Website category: sports
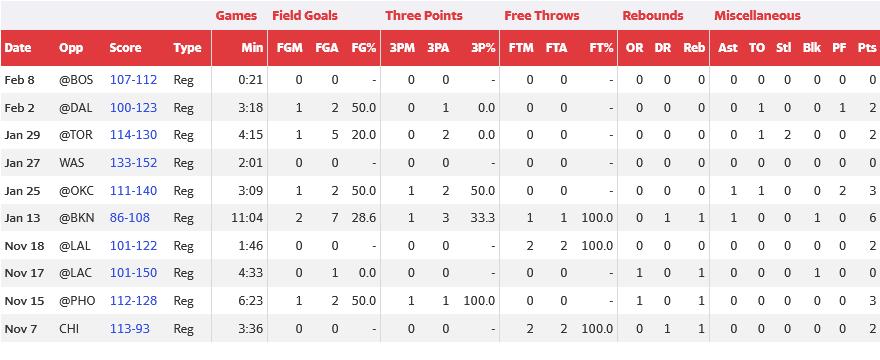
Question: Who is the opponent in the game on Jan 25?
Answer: OKC

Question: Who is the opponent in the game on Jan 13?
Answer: BKN

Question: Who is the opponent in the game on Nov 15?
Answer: PHO

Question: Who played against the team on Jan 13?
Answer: BKN

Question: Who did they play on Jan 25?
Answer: OKC

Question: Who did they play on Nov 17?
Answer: LAC

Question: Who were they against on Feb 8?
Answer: BOS

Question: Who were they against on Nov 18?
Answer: LAL

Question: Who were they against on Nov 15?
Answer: PHO

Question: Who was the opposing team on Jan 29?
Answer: TOR

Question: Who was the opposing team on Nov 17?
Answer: LAC

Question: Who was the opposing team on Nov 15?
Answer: PHO

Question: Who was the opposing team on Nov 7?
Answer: CHI

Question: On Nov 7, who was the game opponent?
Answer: CHI

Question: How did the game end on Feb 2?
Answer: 100-123

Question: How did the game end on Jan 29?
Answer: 114-130

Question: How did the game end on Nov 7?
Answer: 113-93

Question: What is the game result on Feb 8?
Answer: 107-112

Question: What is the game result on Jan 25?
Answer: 111-140

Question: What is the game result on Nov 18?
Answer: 101-122

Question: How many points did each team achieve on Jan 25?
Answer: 111-140

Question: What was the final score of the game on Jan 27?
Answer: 133-152

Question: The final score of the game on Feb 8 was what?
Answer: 107-112

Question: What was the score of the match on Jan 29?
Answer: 114-130

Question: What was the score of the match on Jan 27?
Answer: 133-152

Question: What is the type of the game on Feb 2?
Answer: Reg

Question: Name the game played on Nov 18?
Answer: Reg

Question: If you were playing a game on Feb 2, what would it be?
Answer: Reg

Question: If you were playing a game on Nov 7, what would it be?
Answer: Reg

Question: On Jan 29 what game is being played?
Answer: Reg

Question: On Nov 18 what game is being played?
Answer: Reg

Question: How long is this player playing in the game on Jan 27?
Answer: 2:01

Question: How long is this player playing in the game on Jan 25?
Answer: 3:09

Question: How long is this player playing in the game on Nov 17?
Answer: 4:33

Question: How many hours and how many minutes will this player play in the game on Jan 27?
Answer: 2:01

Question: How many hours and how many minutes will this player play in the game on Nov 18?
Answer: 1:46

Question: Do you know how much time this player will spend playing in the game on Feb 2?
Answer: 3:18

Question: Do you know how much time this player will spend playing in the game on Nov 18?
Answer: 1:46

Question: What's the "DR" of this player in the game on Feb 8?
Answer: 0

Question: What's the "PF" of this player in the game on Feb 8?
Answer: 0

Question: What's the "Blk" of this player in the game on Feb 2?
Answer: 0

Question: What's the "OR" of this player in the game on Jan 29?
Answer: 0

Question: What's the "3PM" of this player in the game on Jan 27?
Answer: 0

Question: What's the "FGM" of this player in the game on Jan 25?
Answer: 1

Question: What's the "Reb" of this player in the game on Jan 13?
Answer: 1

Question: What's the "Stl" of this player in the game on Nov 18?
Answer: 0

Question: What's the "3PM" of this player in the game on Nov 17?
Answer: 0

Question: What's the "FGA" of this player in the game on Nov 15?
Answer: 2

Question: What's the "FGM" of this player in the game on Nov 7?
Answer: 0

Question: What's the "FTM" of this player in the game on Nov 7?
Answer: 2

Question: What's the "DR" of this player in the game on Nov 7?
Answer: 1

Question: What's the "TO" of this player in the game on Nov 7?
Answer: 0

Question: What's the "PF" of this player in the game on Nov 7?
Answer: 0

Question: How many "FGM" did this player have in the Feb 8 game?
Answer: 0

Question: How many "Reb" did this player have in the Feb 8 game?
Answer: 0

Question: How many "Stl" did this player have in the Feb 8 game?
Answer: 0

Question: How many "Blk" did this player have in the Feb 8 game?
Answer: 0

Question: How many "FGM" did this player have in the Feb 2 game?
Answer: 1

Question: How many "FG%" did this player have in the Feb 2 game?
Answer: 50.0

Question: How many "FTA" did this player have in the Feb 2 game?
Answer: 0

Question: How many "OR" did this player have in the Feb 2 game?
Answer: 0

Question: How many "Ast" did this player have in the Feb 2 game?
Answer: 0

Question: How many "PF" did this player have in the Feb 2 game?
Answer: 1

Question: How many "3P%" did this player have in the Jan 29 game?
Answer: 0.0